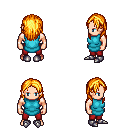
a pixel art fantasy rpg character, male body template, human, light skin, teal tunic, red pants, light blonde long hairstyle, metal boots, four views (front, back, left, right), 2x2 character sprite sheet, small pixel art, hard edges, no anti-aliasing